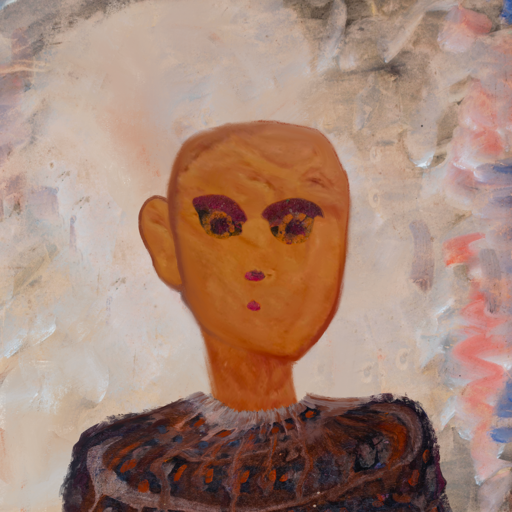
Background: Roy_Bahadur, Head And Neck Front: Pious_Lady, Face Front: Doll, Bust: Hypocrite, Hair Front: Blank, Head Accessory: Blank, Second Necklace: Blank, Necklace: Blank, Baby: Blank